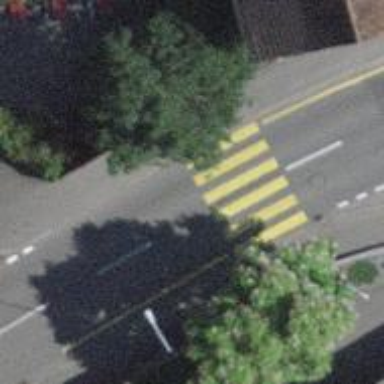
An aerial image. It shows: Pedestrian crossing with zebra markings on the footway.